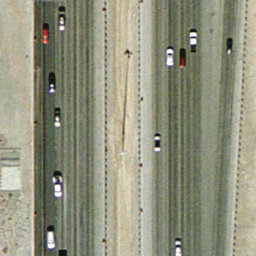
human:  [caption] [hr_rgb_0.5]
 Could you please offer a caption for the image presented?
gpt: There are two straight freeways closed together .

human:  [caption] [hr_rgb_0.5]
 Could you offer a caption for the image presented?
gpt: Two straight freeways closed to each other .

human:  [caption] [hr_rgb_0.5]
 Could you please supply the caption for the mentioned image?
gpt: Two straight freeways with some cars on them .

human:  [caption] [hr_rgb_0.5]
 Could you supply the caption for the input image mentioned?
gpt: There are two straight freeways with some cars on the roads .

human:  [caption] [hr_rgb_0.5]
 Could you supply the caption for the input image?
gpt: Two straight freeways closed to each other with some cars on them .